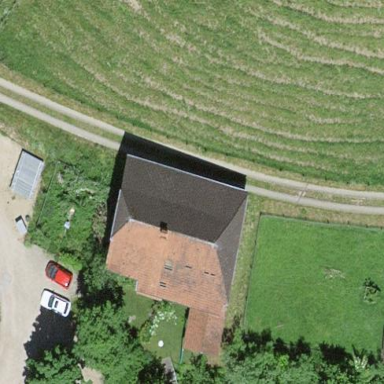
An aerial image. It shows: Farm building.